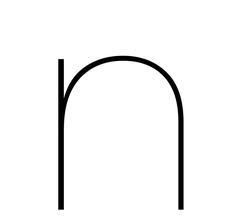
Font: Poppins-Thin